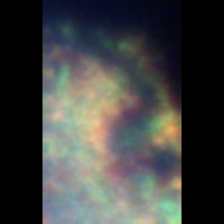
Taxon: Unknown_full_image
Group: Unknown